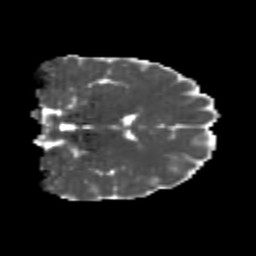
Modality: MD
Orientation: coronal
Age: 24
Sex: male
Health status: healthy
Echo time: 0.074 s